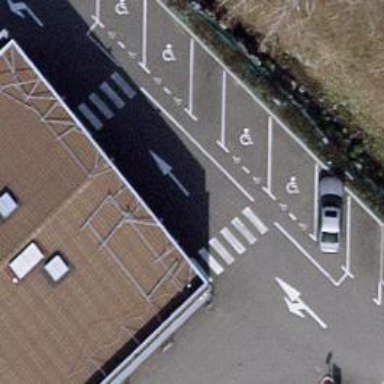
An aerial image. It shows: Bicycle parking area with stands.